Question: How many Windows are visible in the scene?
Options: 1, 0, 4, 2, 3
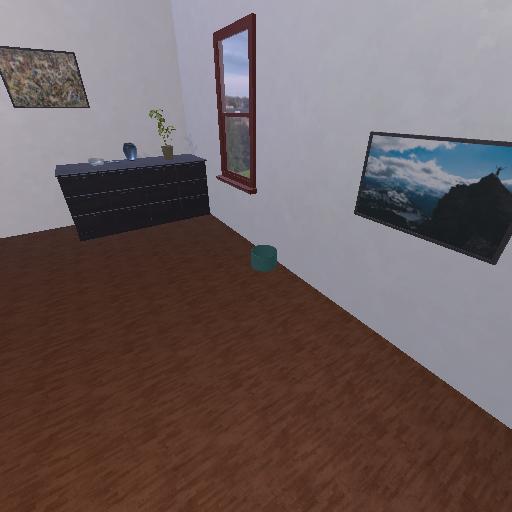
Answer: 1